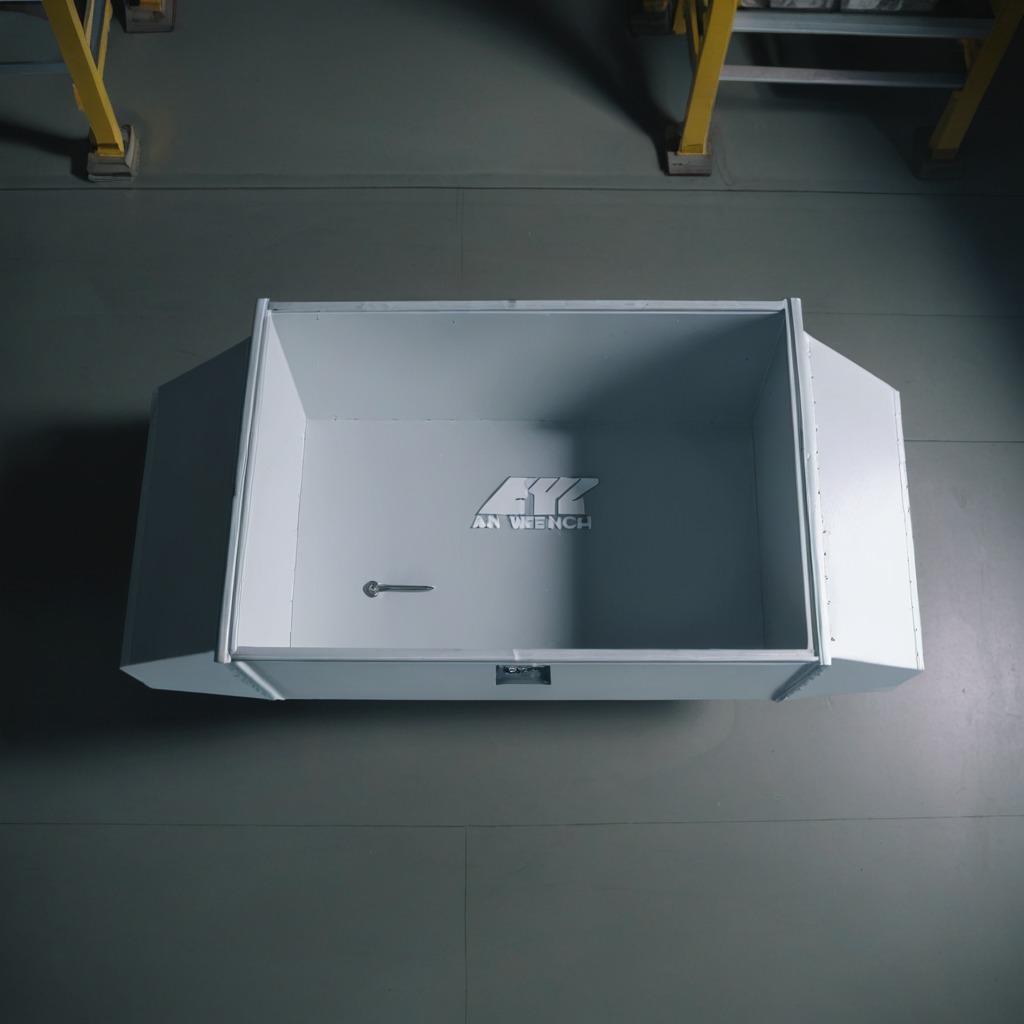
An wrench is lying on the toolbox surface.